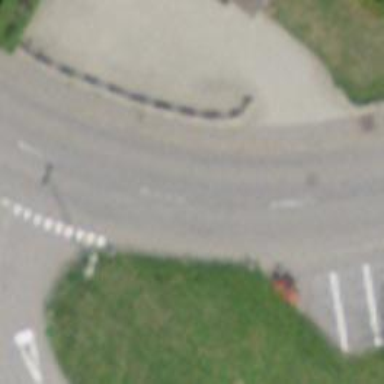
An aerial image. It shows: Tertiary road with asphalt surface.